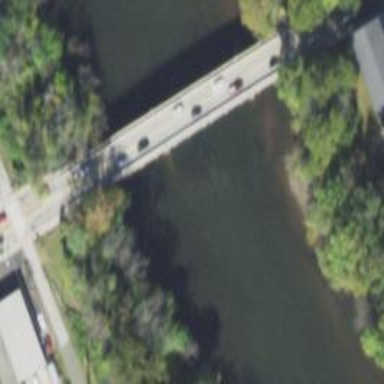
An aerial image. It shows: Man-made bridge.